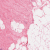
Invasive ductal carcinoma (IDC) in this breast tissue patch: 0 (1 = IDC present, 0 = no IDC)